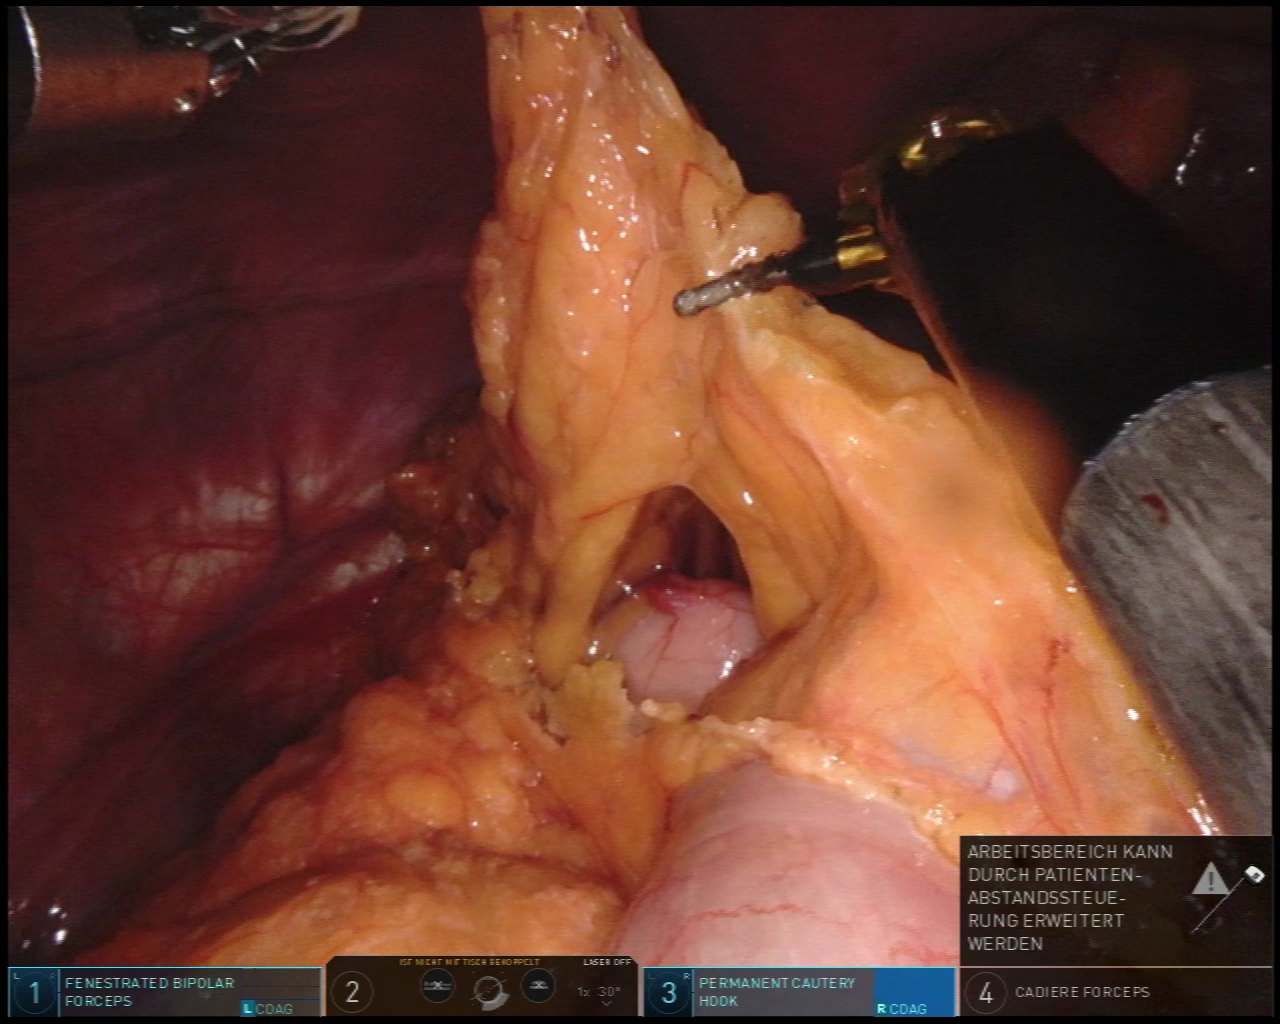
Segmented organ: stomach
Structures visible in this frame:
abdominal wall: yes
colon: no
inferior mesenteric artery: no
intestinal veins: no
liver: no
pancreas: no
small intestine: no
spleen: yes
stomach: yes
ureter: no
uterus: no
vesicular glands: no